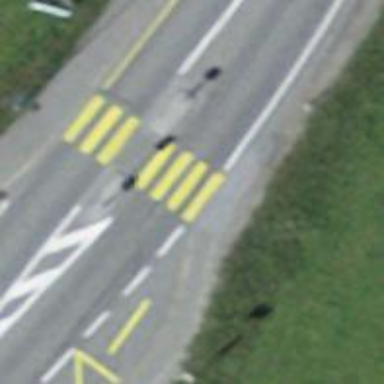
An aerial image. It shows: Asphalt road classified as primary highway.